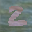
Label: 2